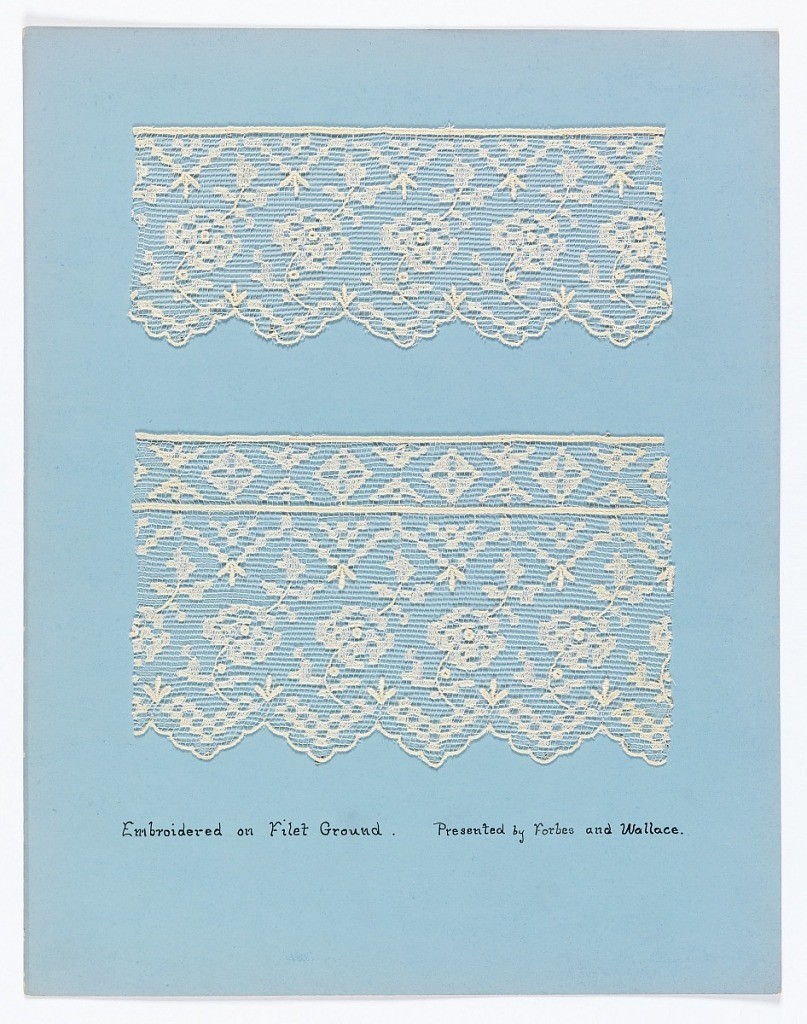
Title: Machine-made openwork samples
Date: ca. 1910
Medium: cardboard, linen, silk, metallic Technique: linen embroidery with ground cloth dissolved Examples of embroidery on net produced by the Schiffli machine Metallic embroidery on net Machine-made openwork in imitation of hand-embroidered net Mostly floral and a few geometric patterns, some designs described as "Spanish" Imitation hand-made filet Machine filet Imitation filet crochet Ploven (burnt-out lace) Fancy curtain lace made on the Levers machines Real filet (handmade) next to Machine-made filet Spotted curtain nets, made chiefly at Nottingham, England and Caudry, France.
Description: Samples of machine-made openwork and several examples of hand made lace mounted on boards. They imitate hand-embroidered net, crochet, or needlepoint.  All are floral patterns plus a few of early 1920's geometric style.
"Embroidered net" produced by the Schiffli Machine.